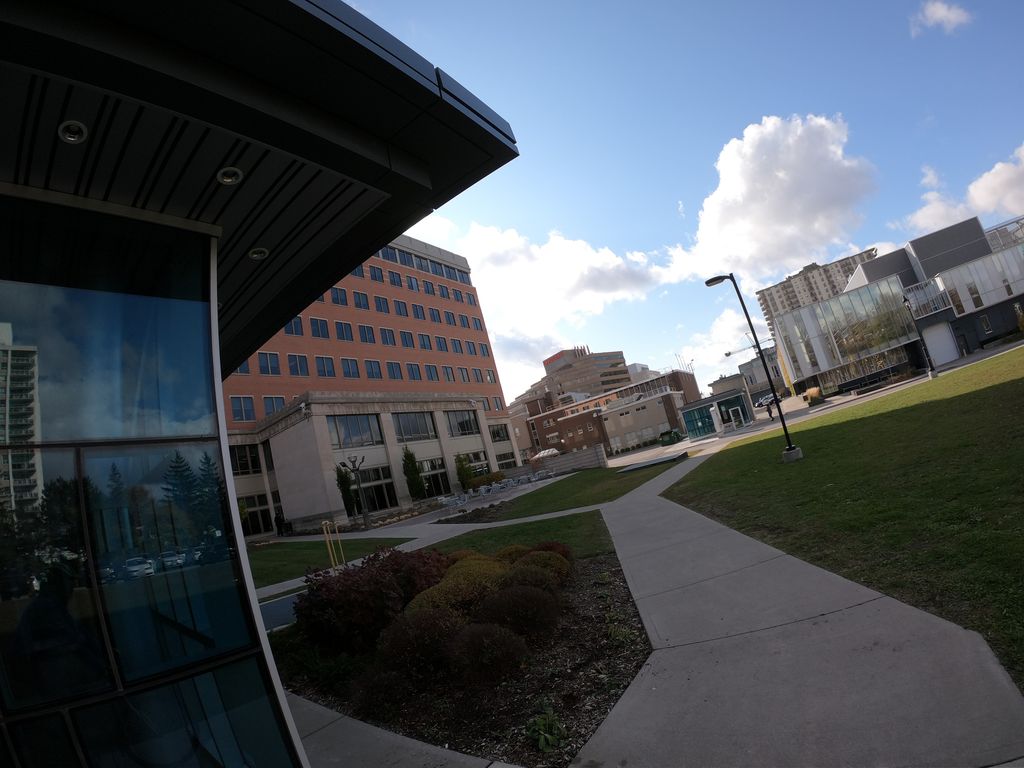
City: kitchener-waterloo